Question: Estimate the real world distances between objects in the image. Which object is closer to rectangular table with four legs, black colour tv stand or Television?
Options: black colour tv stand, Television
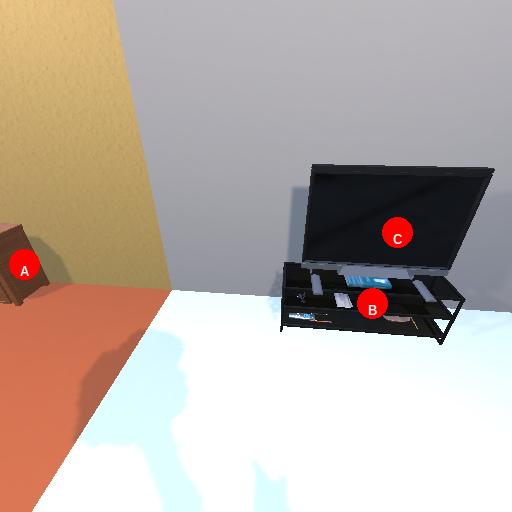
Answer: black colour tv stand